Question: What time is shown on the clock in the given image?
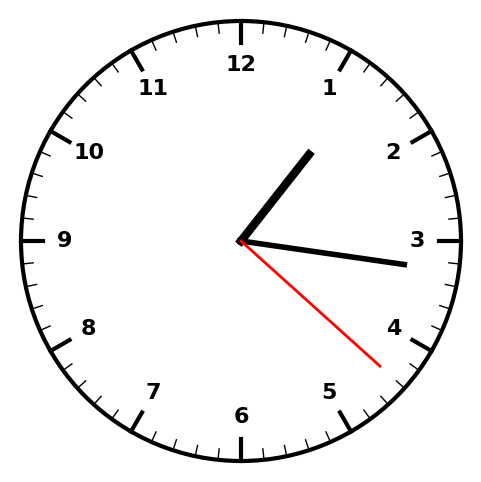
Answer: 01:16:22